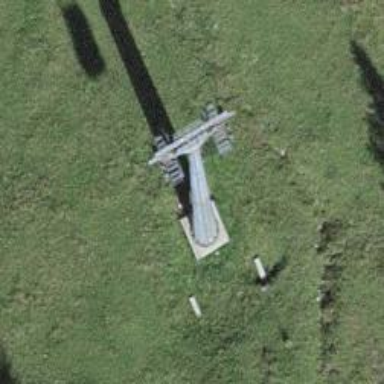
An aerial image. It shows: Pylon used for aerialway.